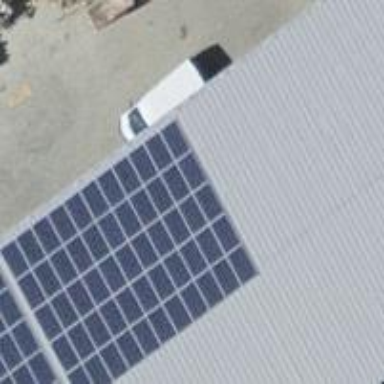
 consisting of solar photovoltaic panels."